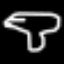
Label: mushroom